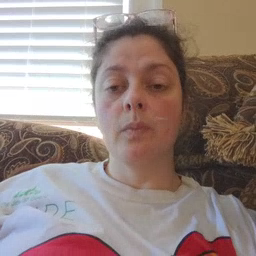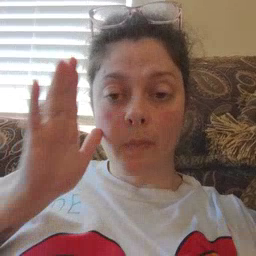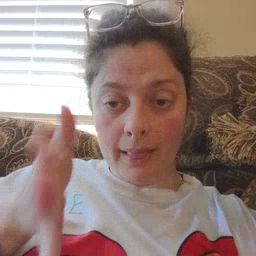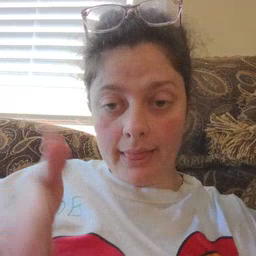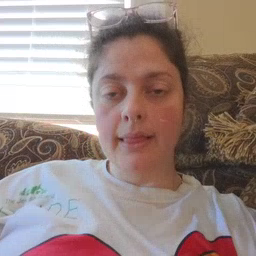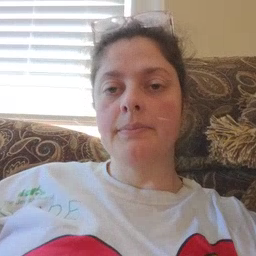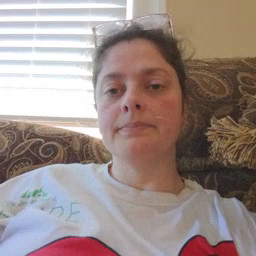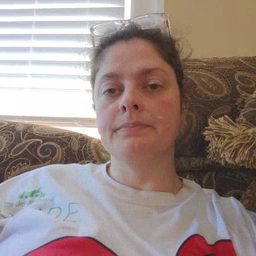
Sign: will